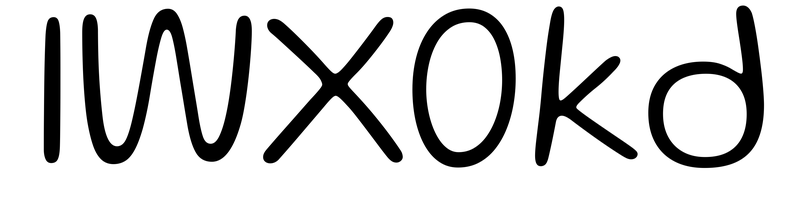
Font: Gluten_ExtraLight